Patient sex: F
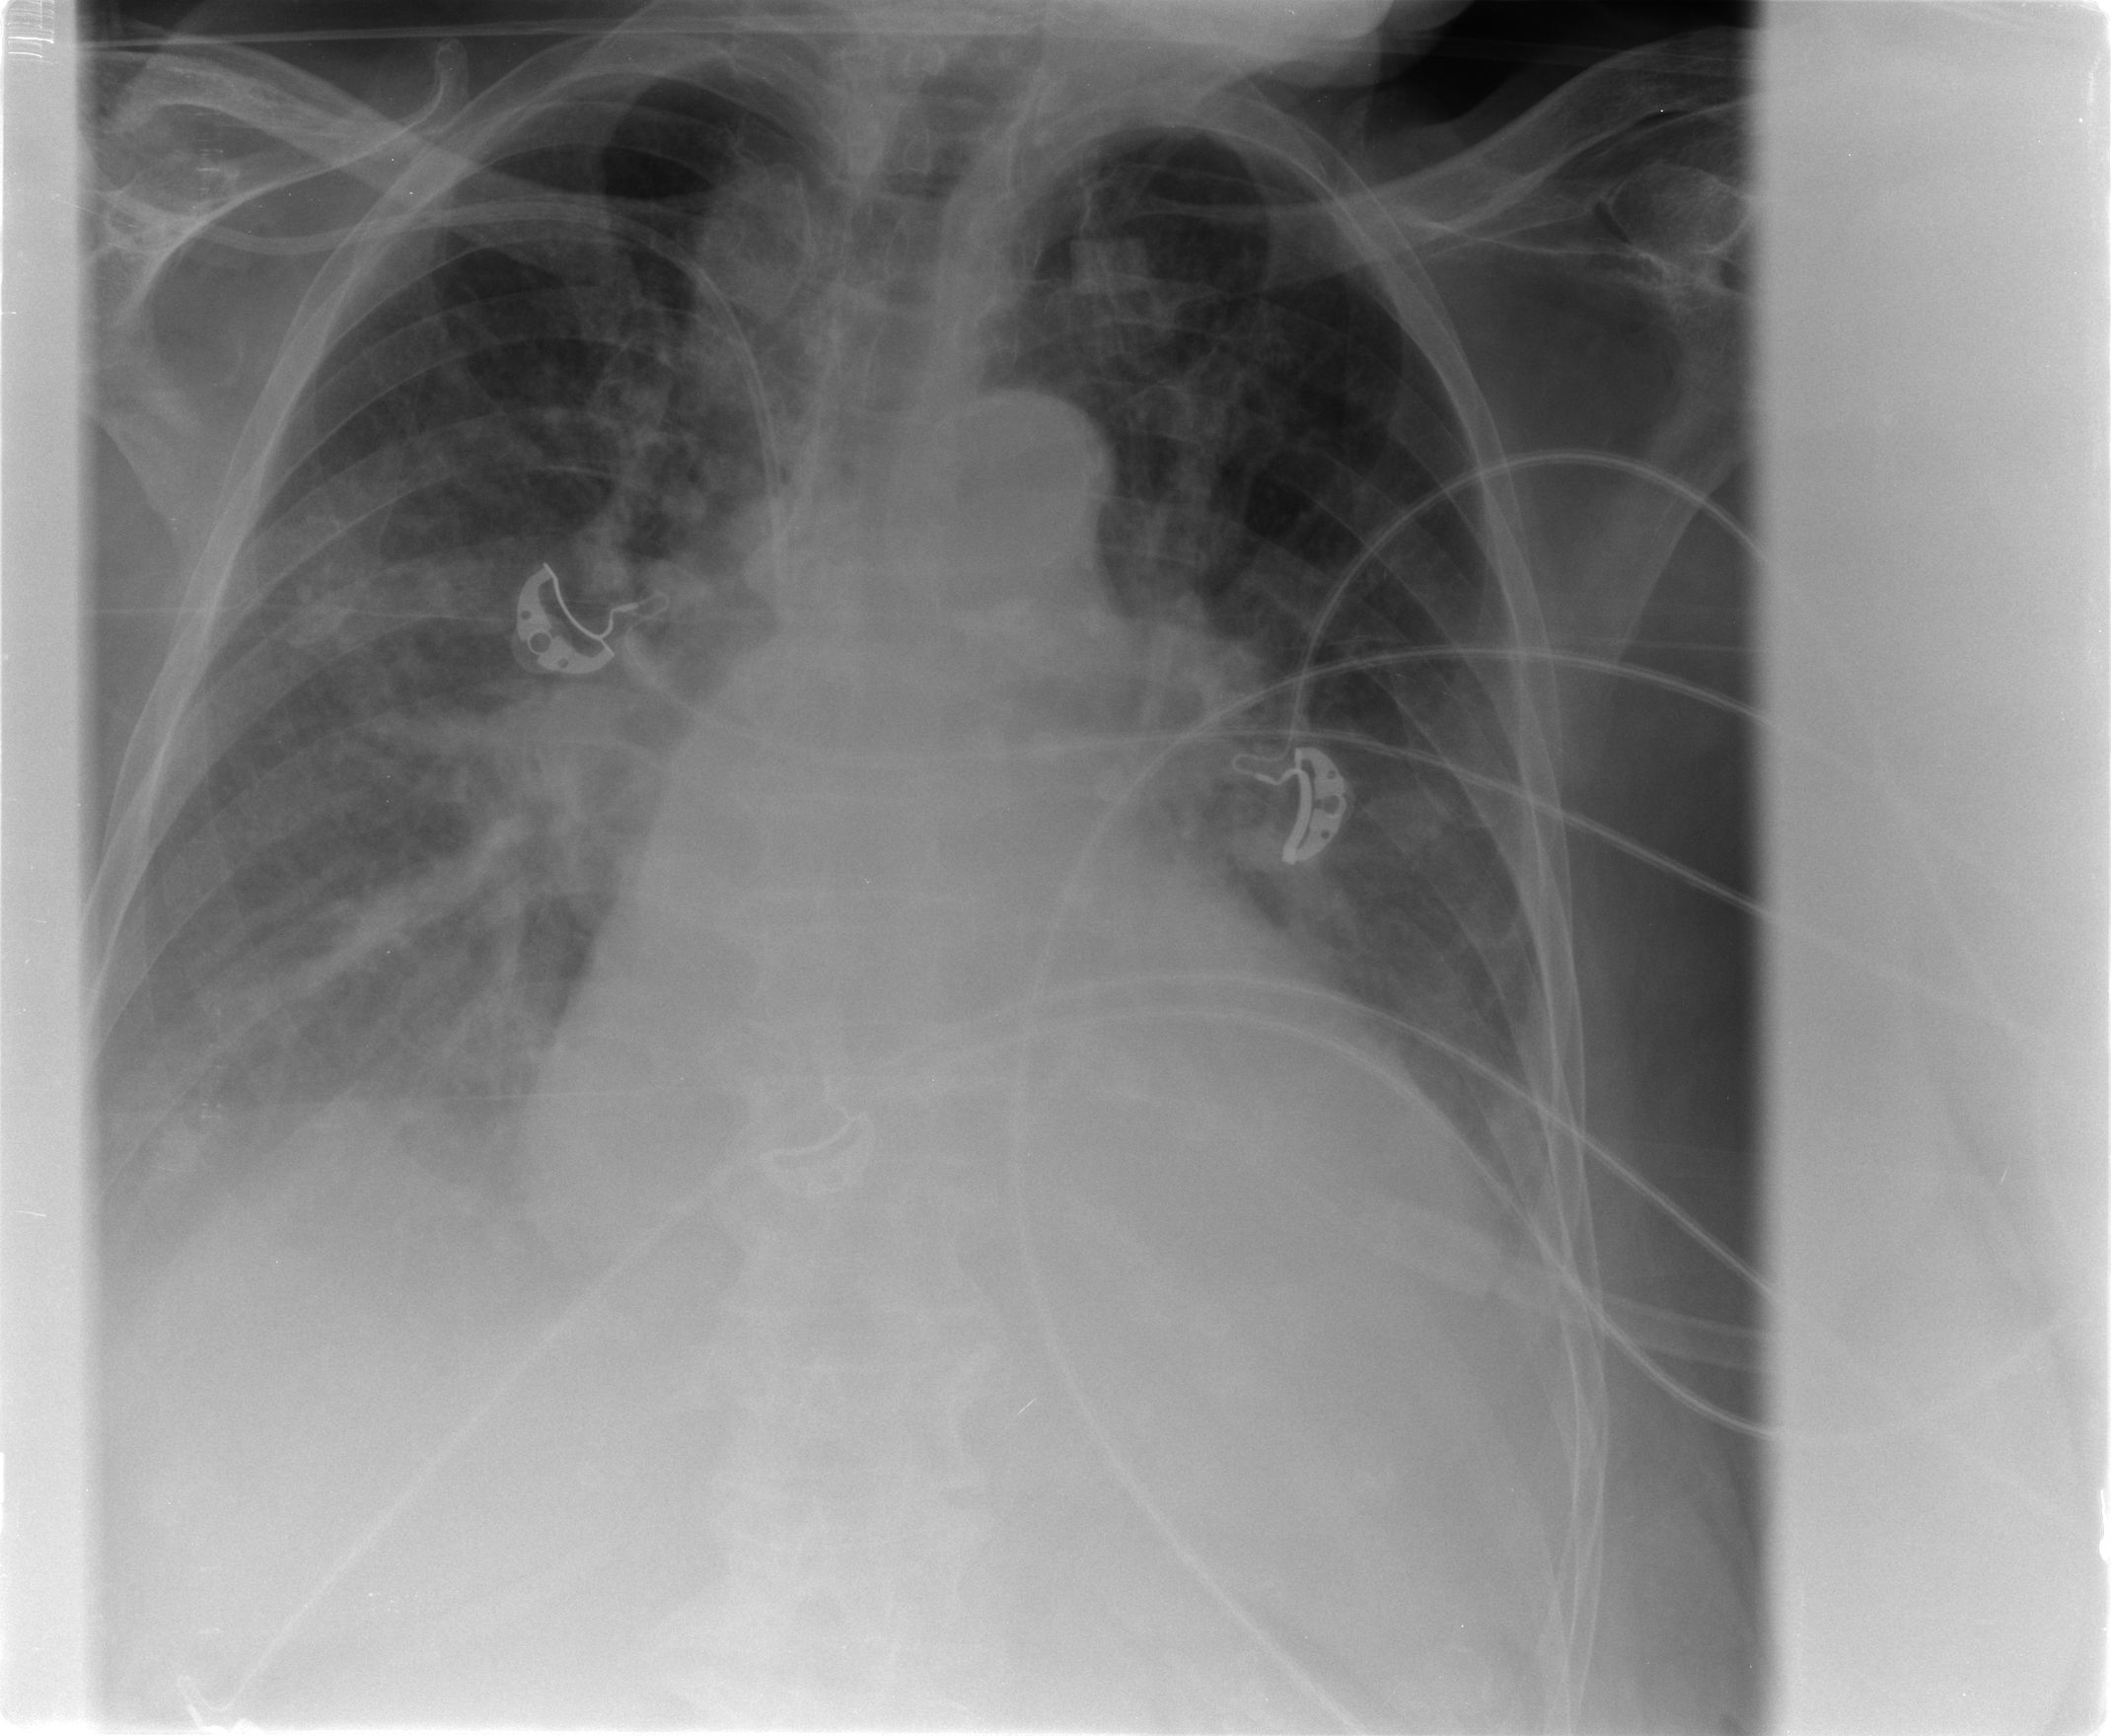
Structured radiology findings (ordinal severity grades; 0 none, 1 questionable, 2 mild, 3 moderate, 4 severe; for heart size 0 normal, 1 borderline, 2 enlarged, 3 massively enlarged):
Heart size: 3
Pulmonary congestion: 2
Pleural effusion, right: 3
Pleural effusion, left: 2
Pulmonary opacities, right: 1
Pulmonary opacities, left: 1
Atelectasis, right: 3
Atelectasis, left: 2